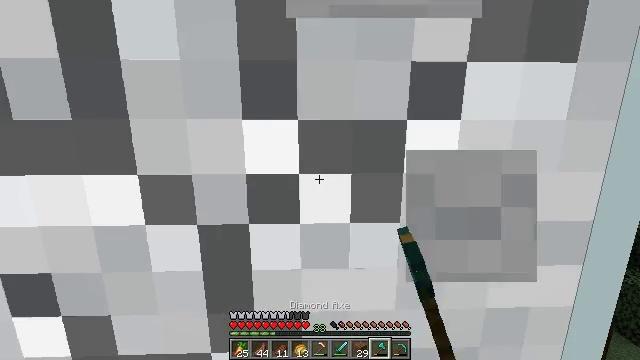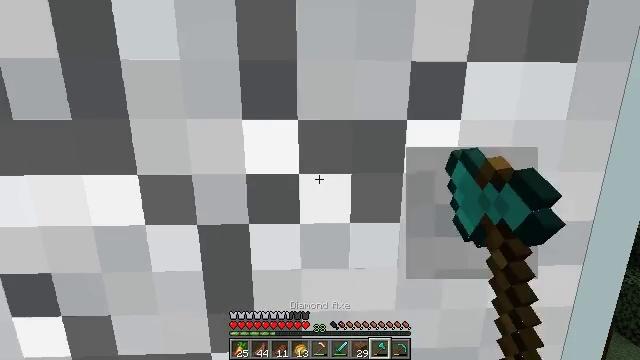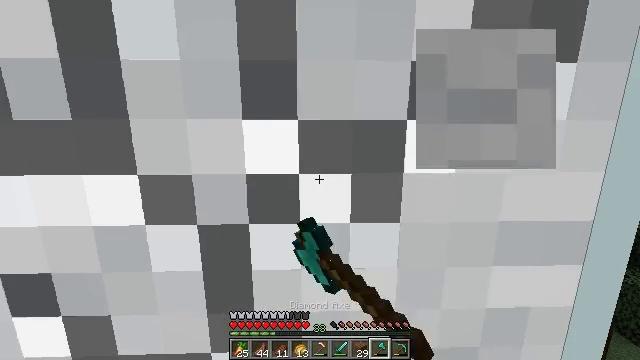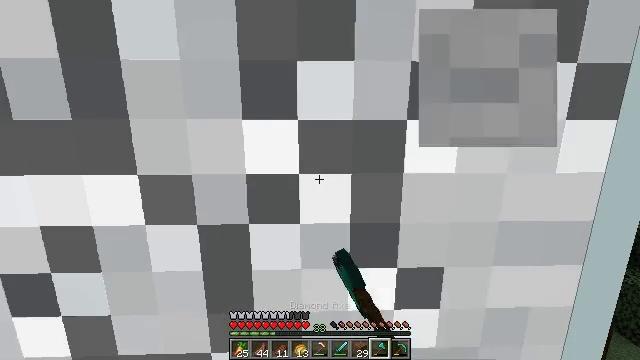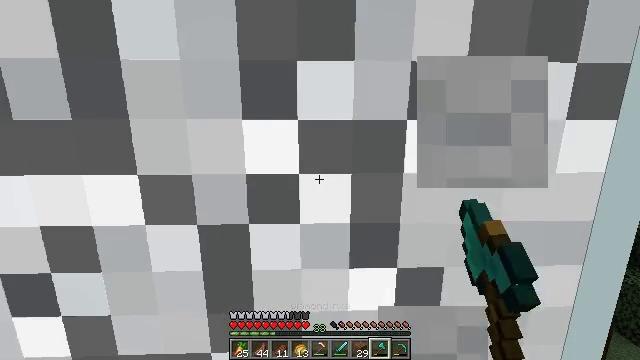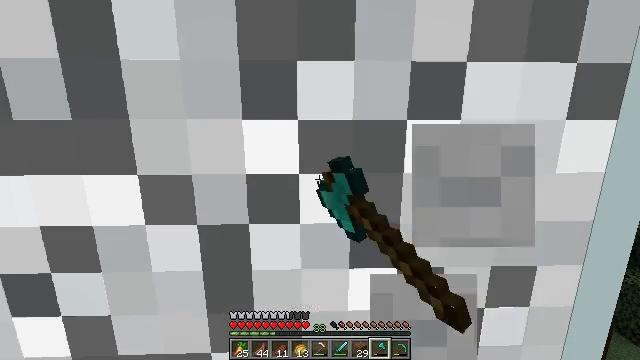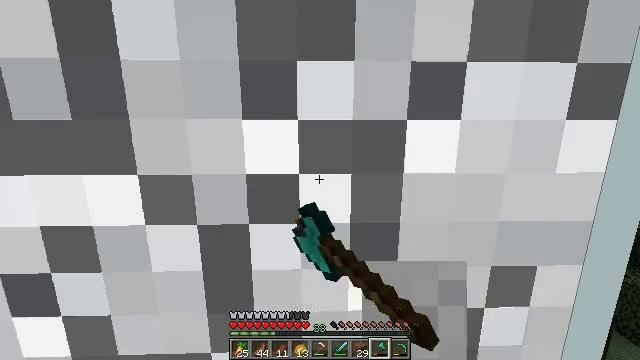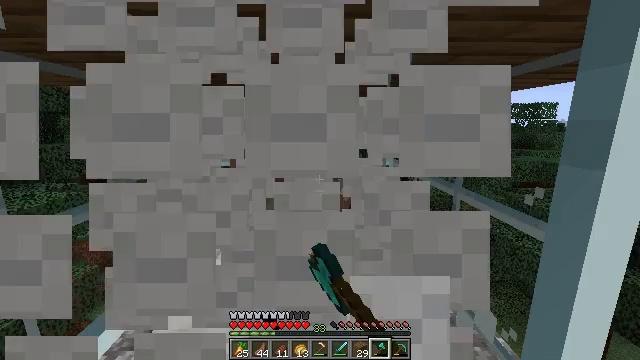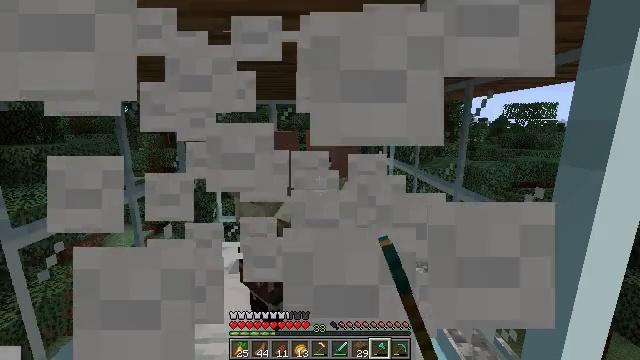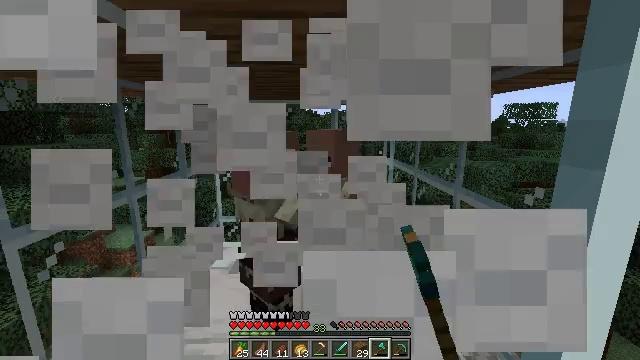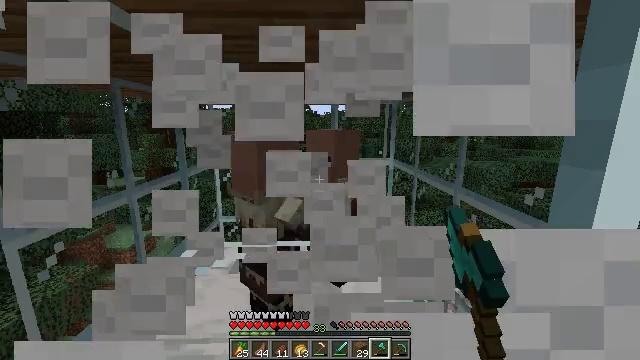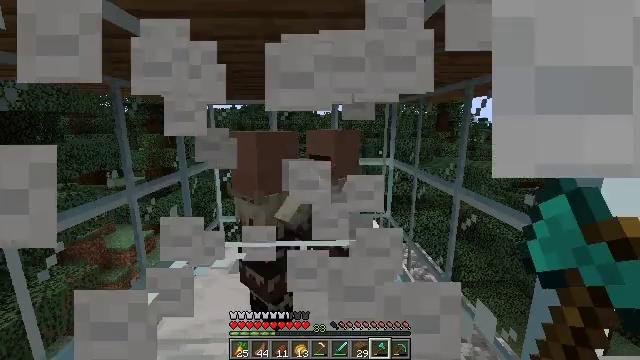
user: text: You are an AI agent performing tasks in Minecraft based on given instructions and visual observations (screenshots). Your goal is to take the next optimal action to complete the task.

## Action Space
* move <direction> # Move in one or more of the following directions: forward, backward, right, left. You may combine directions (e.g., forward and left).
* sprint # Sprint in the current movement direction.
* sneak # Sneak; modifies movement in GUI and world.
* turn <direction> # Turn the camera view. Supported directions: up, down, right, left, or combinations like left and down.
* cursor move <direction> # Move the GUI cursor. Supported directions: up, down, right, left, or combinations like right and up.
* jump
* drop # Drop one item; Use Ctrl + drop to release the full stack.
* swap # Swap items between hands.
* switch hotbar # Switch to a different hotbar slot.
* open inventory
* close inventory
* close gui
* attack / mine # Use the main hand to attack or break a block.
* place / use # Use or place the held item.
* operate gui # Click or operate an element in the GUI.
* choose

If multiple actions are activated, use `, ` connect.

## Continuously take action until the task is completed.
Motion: motion action
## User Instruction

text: Attack the white wool to collect it.
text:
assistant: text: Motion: attack / mine
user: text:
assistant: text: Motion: attack / mine
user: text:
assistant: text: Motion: attack / mine
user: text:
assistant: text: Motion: attack / mine
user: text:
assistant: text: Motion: attack / mine
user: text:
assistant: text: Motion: attack / mine
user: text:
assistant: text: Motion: attack / mine
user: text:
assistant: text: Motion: attack / mine
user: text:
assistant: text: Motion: attack / mine
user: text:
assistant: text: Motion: attack / mine
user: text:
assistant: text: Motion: attack / mine
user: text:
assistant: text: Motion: attack / mine